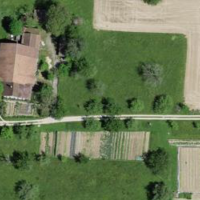
EUNIS habitat code: 25
Species observed at this site:
Juglans regia
Phoenicurus phoenicurus